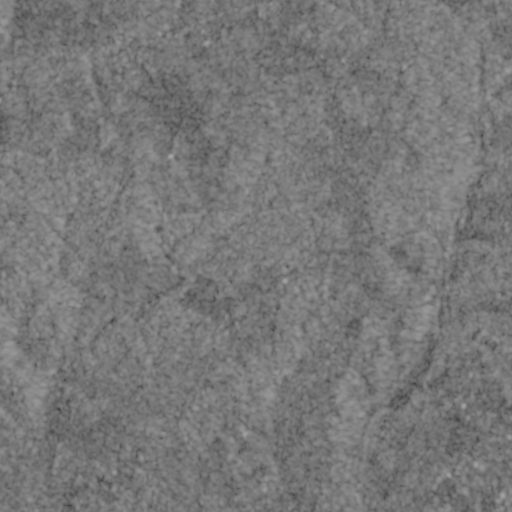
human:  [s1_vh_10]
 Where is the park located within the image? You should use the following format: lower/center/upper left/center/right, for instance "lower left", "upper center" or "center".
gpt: The park is located in the upper left of the image.
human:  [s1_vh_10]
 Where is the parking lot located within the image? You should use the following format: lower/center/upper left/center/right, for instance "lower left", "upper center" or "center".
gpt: The parking lot is located in the lower right of the image.
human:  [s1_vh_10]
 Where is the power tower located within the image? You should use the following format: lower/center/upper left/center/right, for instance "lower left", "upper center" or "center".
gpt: There is no power tower in the image.

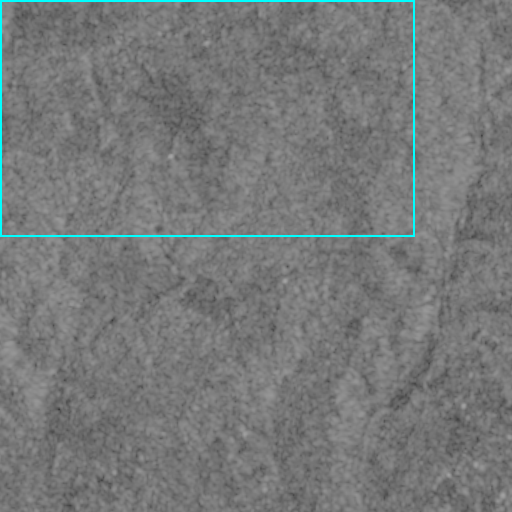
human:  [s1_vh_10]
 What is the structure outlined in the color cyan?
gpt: The structure outlined in cyan is a crop field.
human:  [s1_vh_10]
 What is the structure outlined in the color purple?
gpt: There is no purple outline.